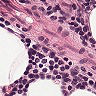
Metastatic tissue present: no